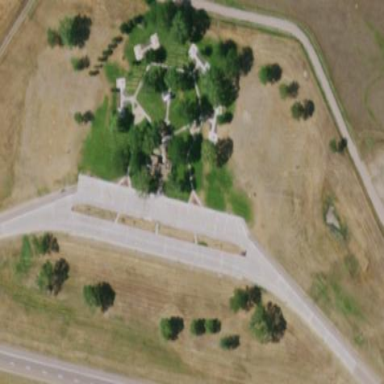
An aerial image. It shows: Rest area on the road.